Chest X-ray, PA view. Patient: 50 years old, sex M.
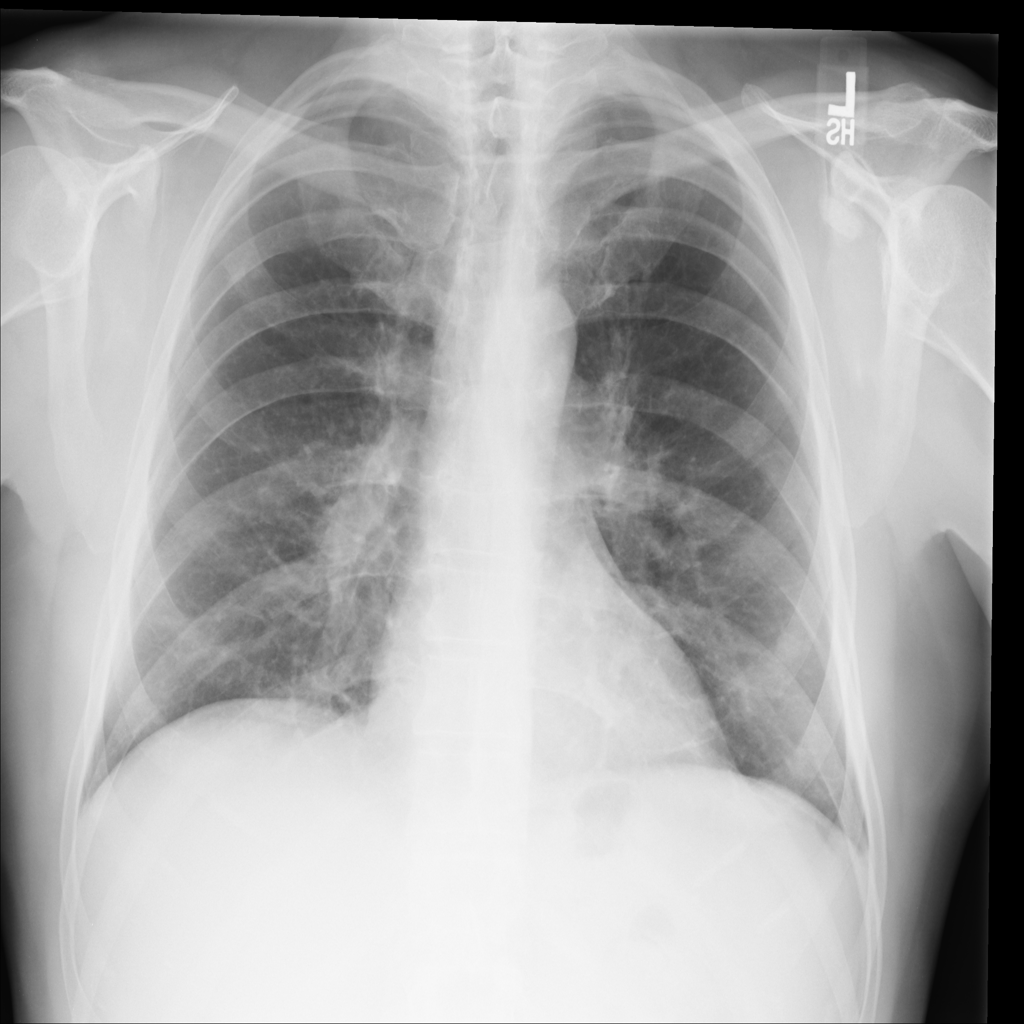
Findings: No Finding